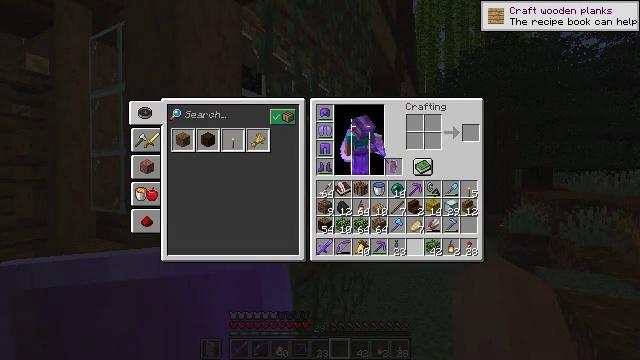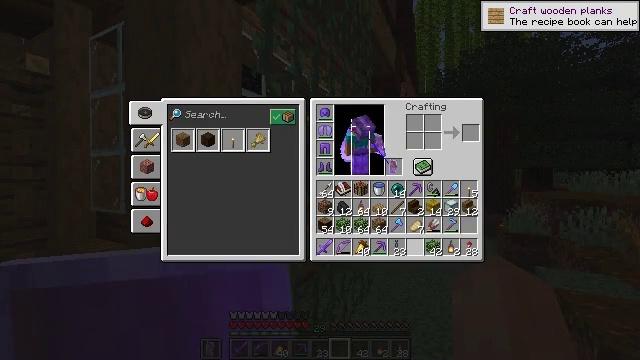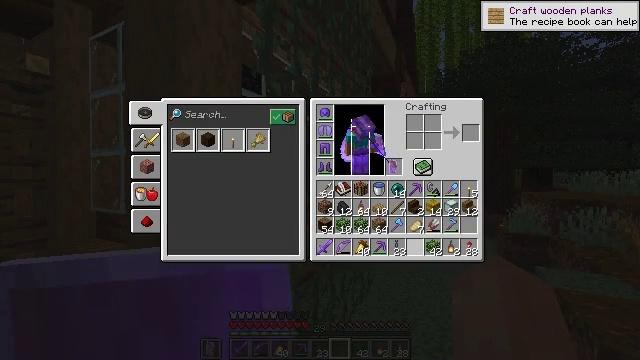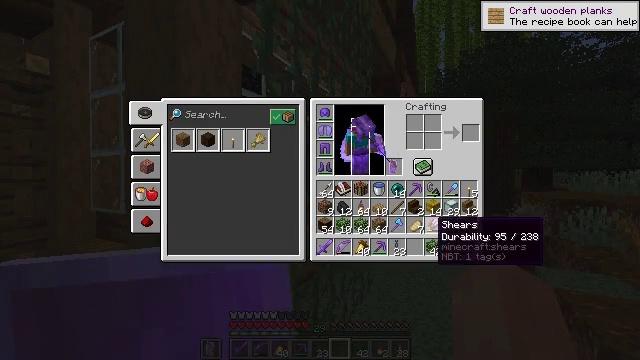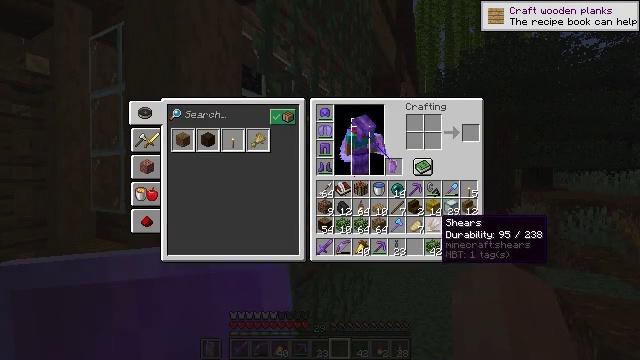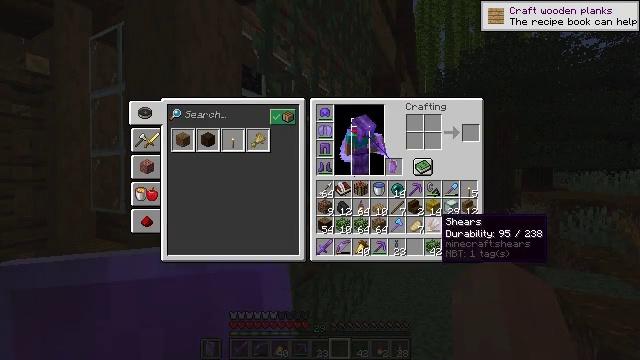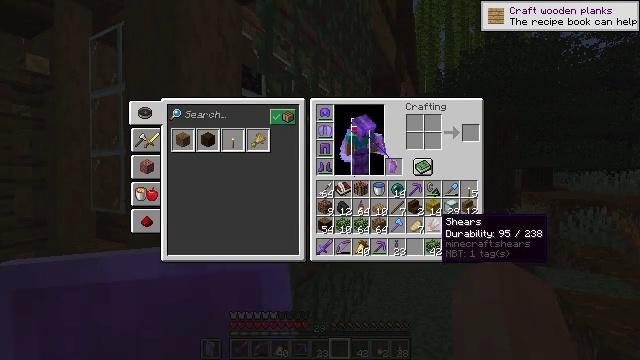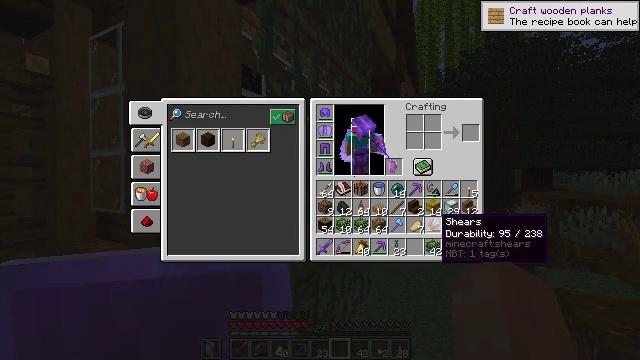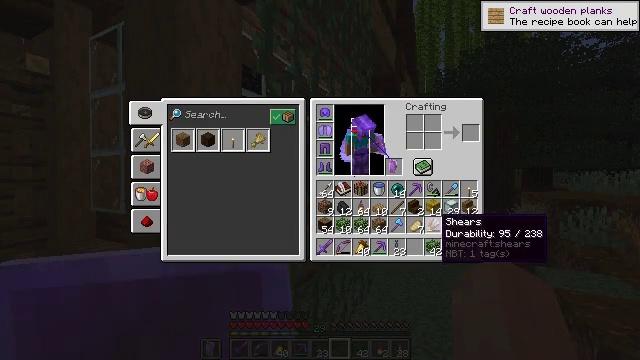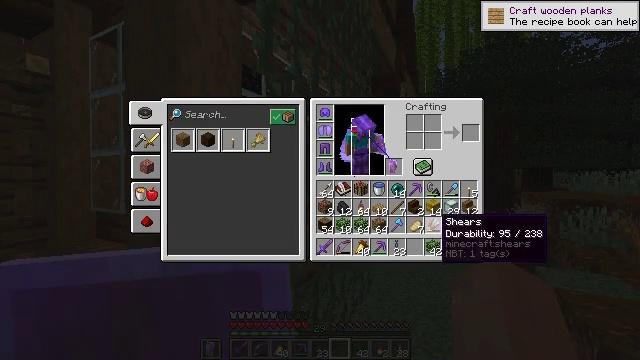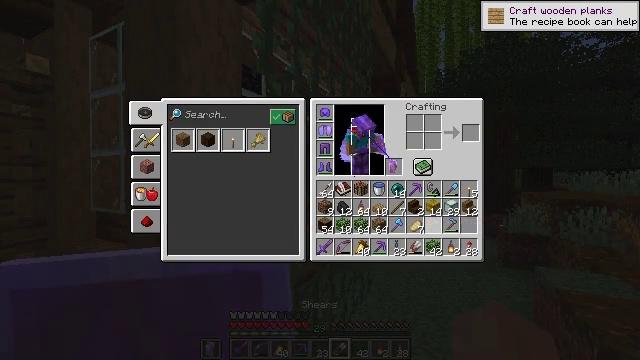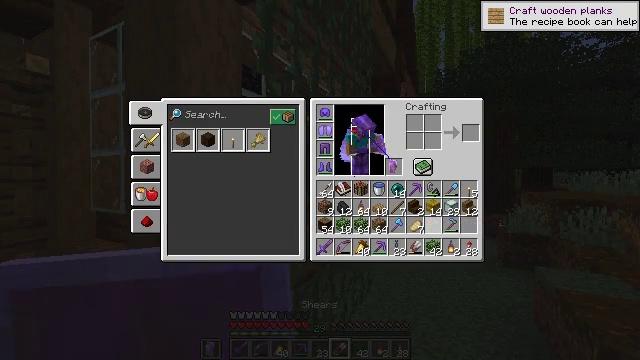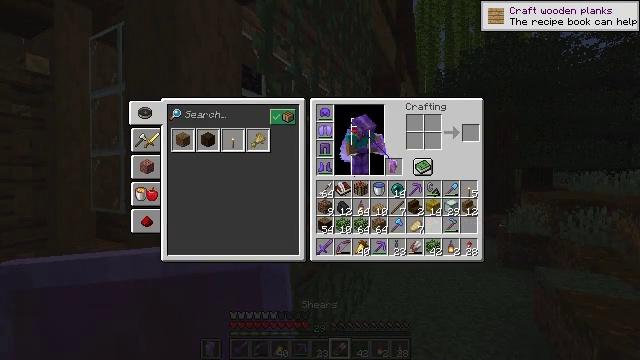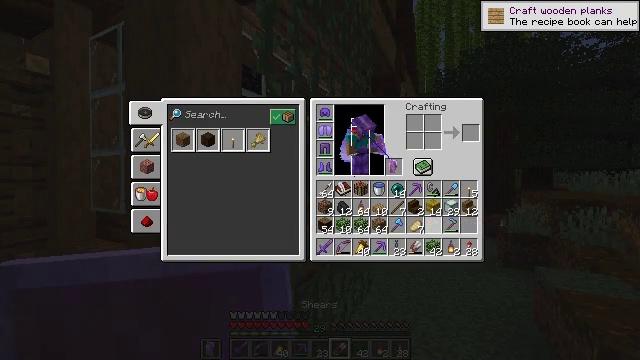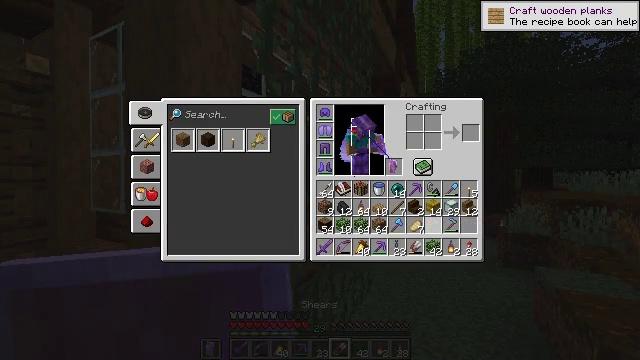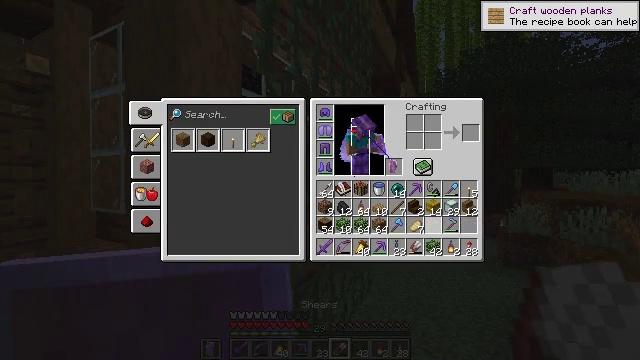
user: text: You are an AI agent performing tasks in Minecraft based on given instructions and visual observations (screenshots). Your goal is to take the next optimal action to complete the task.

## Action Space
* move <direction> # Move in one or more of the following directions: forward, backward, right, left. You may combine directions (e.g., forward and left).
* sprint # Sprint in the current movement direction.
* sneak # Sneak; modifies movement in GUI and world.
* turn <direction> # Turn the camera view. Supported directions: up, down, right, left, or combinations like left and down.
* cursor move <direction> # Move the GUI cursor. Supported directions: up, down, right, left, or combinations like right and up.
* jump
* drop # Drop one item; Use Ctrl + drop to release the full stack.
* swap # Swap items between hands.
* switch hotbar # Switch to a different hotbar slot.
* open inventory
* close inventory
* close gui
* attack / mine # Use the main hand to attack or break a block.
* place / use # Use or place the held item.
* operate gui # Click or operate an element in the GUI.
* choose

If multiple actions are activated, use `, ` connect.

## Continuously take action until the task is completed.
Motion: motion action
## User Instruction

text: Collect vines by mining them.
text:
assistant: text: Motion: sneak
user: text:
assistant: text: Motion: sneak
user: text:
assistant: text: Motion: sneak, cursor move right
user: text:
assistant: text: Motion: sneak
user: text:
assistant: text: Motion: sneak
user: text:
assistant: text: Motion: sneak
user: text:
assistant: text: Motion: sneak
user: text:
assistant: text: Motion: sneak
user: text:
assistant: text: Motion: sneak
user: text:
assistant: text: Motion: sneak, operate gui
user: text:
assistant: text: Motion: sneak, operate gui
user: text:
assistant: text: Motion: sneak
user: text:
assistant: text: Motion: no_op
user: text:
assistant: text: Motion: no_op
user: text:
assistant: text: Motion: no_op
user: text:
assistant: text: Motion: no_op
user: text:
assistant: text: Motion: no_op
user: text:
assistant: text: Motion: no_op
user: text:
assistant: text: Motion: no_op
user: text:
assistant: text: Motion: no_op
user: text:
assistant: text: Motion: no_op
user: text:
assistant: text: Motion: no_op
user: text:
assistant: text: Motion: no_op
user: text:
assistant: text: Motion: no_op
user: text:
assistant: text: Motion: move right
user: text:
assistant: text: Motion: move right
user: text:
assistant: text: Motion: move right
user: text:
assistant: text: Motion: move right
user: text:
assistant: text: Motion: move right
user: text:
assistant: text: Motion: move right